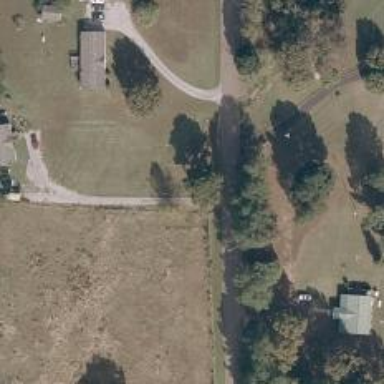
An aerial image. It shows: Driveway.